Question: I need to design the following screen, and I need your advice:

The title is static/fixed and I don't need to do anything with it.
this is the interesting part, I need to design a 'ViewPager' like screen that has the capability to scroll left/right for Max 4 screens.
In every screen I need to add a Table/Grid that can be scrollable as well if it's not fits screen size.
The page switching can be done using the green buttons in the bottom of the screen or by scrolling the 'ViewPager'.
Can this behavior be achieve using a 'ViewPager' or should I use 'Fragments'? If Fragment is the way to go, then how would I implement the page switching using the sliding gesture? if it's a 'ViewPager' then how to add the inside scrolling and how to control it using the buttons at the bottom?
Any help would be appreciated, Thanks.
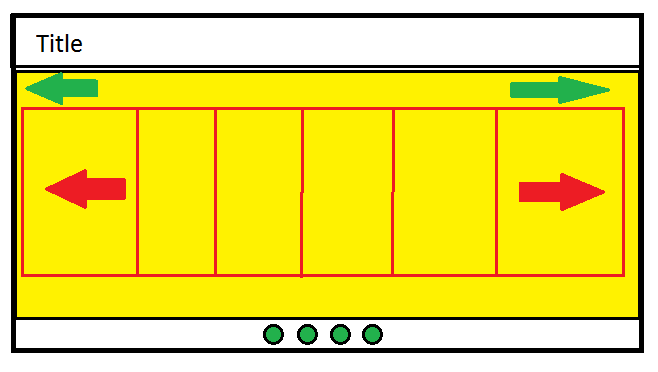
Answer: I think this should be tackled with a 'ViewPager'. There is no way the view pager the underlying 'Fragment's should respond to the swiping gesture. The methods to override to disable swiping within the 'ViewPager' are:
1. onTouchEvent() - returns false.
2. onInterceptTouchEvent()- returns false.
Refer to <URL> for more information on how to achieve this.
Next up you want to be using 'Fragment's within each of your pager holders. So we're building the following layout:

Within the parent activity a 'FragmentPagerAdapter' is instantiated and your tabs added with a tag:
### Activity changes
'''
@Override
protected void onCreate(final Bundle saveInstanceState) {
final FragmentPagerAdapter myTabAdapter = new MyFragmentPagerAdapter(
<Your ViewPager View>, <Your activity context, this>);
myTabAdapter.addTab(getActionBar().newTab(), "YOUR TAG", "Your Title");
// etc...
}
'''
So this gives us the frame of the diagram above. A hosting activity, containing a 'ViewPager' and the underlying tabs. Next up is getting the 'Fragment's (containing your tables) into each of the respective tabs. This is handled by the 'FragmentPagerAdapter' implementation:
### Fragment adapter (inner class to activity):
'''
private class MyFragmentPagerAdapter extends FragmentPagerAdapter implements
ActionBar.TabListener, ViewPager.OnPageChangeListener {
/**
* Constructs a pager adapter to back a {@link ViewPager}.
*
* @param pager
* The {@link ViewPager} widget.
* @param activityContext
* The context the widget is being added under.
*/
public SpotMenuFragmentPagerAdapter(final ViewPager pager,
final Context activityContext) {
super(getFragmentManager());
pager.setAdapter(this);
this.context = activityContext;
}
/**
* Adds a tab to the hosting activity action bar.
*
* @param newTab
* The tab to add.
* @param tag
* The tab tag for id purposes.
* @param label
* The label of the tab displayed to the user.
*/
public void addTab(final ActionBar.Tab newTab, final String tag,
final String label) {
newTab.setTag(tag);
newTab.setText(label);
newTab.setTabListener(this);
getSupportActionBar().addTab(newTab);
}
/**
* This is where you do the work of building the correct fragment based
* on the tab currently selected.
*
* @see FragmentPagerAdapter#getItem(int)
*/
@Override
public Fragment getItem(final int position) {
final Tab tab = getActionBar().getTabAt(position);
if ("MY TAG".equals(tab.getTag().toString()) {
// instantiate the fragment (table) for "MY TAG"
} else {
// instantiate something else...
}
}
/**
* One fragment per tab.
*
* @see android.support.v4.view.PagerAdapter#getCount()
*/
@Override
public int getCount() {
return getSupportActionBar().getTabCount();
}
/**
* @see ViewPager.OnPageChangeListener#onPageScrollStateChanged(int)
*/
@Override
public void onPageScrollStateChanged(final int arg0) {
// No-op.
}
/**
* @see ViewPager.OnPageChangeListener#onPageScrolled(int, float, int)
*/
@Override
public void onPageScrolled(final int arg0, final float arg1,
final int arg2) {
// No-op.
}
/**
* @see ViewPager.OnPageChangeListener#onPageSelected(int)
*/
@Override
public void onPageSelected(final int position) {
getSupportActionBar().setSelectedNavigationItem(position);
}
/**
* @see TabListener#onTabSelected(app.ActionBar.Tab,
* app.FragmentTransaction)
*/
@Override
public void onTabSelected(final Tab tab, final FragmentTransaction ft) {
viewPager.setCurrentItem(tab.getPosition());
}
/**
* @see TabListener#onTabUnselected(ActionBar.Tab,
* app.FragmentTransaction)
*/
@Override
public void onTabUnselected(final Tab tab, final FragmentTransaction ft) {
// No-op.
}
/**
* @see TabListener#onTabReselected(ActionBar.Tab,app.FragmentTransaction)
*/
@Override
public void onTabReselected(final Tab tab, final FragmentTransaction ft) {
// No-op.
}
}
'''
So hopefully by this point we have an activity hosting a 'non-swipeable' view pager and a mechanism for switching tabs in the form of the tab bar underneath the title (or alongside depending on the screen size). From this point I am sure you could customise to replace the tab bar with some navigational arrows.
A lot of that was written from memory but hopefully I've conveyed the gist of where I would go with this.
## Update
In response to the updated question: you can set the tab to be any old view. Set the <URL> accordingly. Apologies I haven't used this myself.